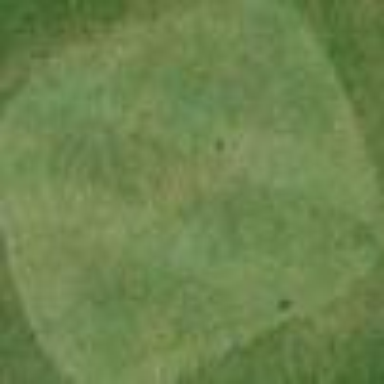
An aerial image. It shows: Golf tee.